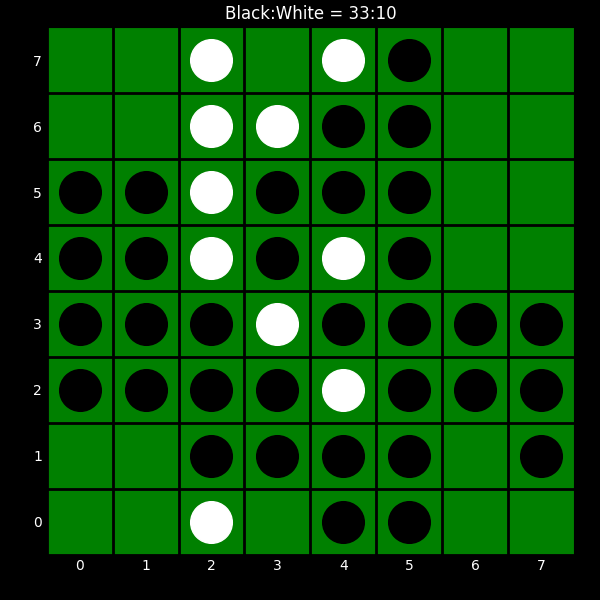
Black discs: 33
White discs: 10